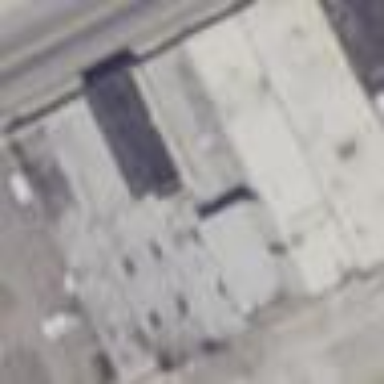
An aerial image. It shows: Bakery inside building.